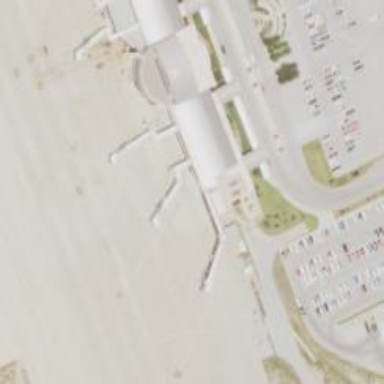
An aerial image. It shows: Airport gate.